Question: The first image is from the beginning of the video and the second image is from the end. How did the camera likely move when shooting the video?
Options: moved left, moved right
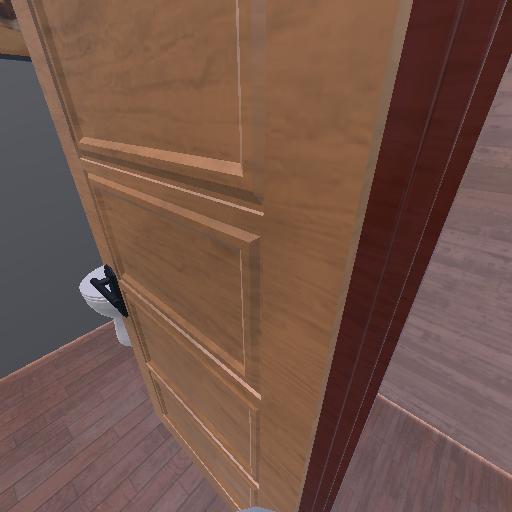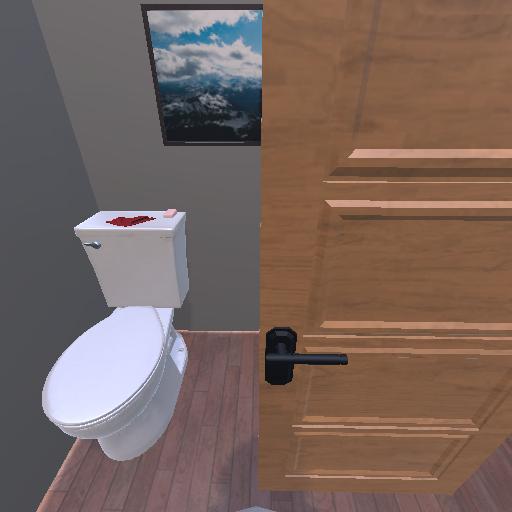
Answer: moved left